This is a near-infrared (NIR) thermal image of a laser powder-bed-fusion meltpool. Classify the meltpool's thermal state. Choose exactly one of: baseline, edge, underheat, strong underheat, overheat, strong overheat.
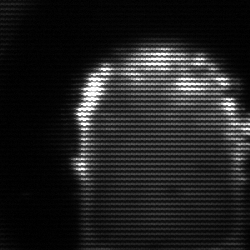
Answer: baseline